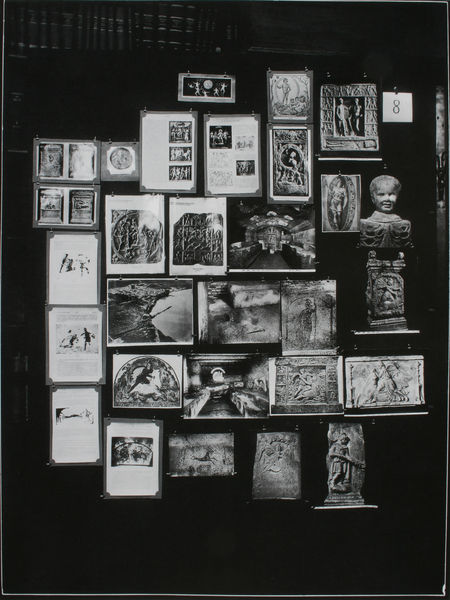
Titel: Der Bilderatlas Mnemosyne - Tafel 8
Künstler: Aby Warburg
Standort: London
Institution: Warburg Institute ©
Schlagwörter: berg, dunkel, kopf, schatten, weiß, komposition, landschaft, menschen, grau, hell, licht, raum, schaufenster, schwarz, zeichnung, regal, wand, gesicht, rahmen, portrait, figur, kind, england, kontrast, skulptur, statue, relief, bilder, bücher, fotos, papier, papiere, saal, tafel, karten, büste, glänzend, plastik, collage, foto, fotografie, photographie, antike, knabe, zettel, druck, schwarz-weiß, illustration, photo, karte, buchrücken, zahl, antik, blitz, bibliothek, sammlung, aufreihung, kabinett, fotographie, aufnahme, acht, abbildungen, drucke, wissenschaft, vergleich, lünette, projekt, tafeln, atlas, aufnahmen, fotografien, photos, sal, warburg, photographien, zusammenstellung, kinderkopf, aby warburg, aby, kunstgeschichte, mnemosyne, pinnwand, weißskulptur, 8, fotos#, vollage